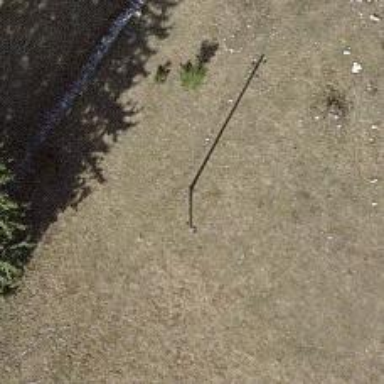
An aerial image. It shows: Power pole.